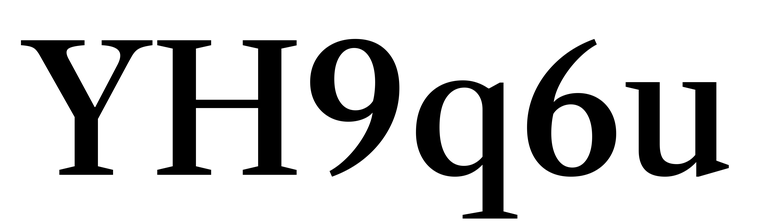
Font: LibreCaslonText_Medium